Для фокусировки пучка электронов, ускоренных разностью потенциалов $U$ и распространяющихся в пределах узкого конуса, используется однородное магнитное поле, линии которого параллельны оси пучка (см. рис).
При каком значении магнитной индукции $B$ пучок будет фокусироваться на экране, отстоящем от электронной пушки на расстоянии $L$? Отношение заряда к массе $e/m$ для электрона считать известным.
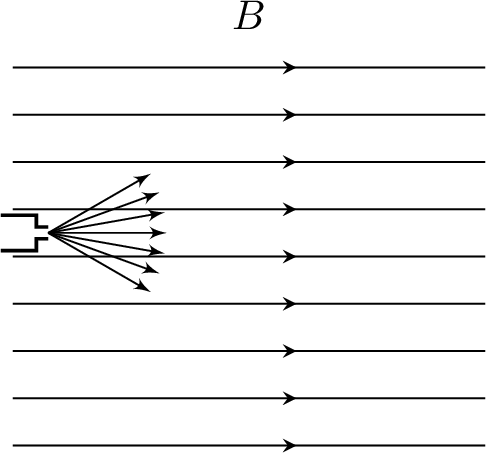
Ответ: Индукция магнитного поля кратна величине $$ B=\frac{2\pi}{L}\sqrt{\frac{2mU}{e}} $$Указание: Каждый электрон движется, по винтовой линии.
Темы:
T, Электромагнетизм, Всероссийские, Движение в магнитном поле, Вращательное движение, Частицы